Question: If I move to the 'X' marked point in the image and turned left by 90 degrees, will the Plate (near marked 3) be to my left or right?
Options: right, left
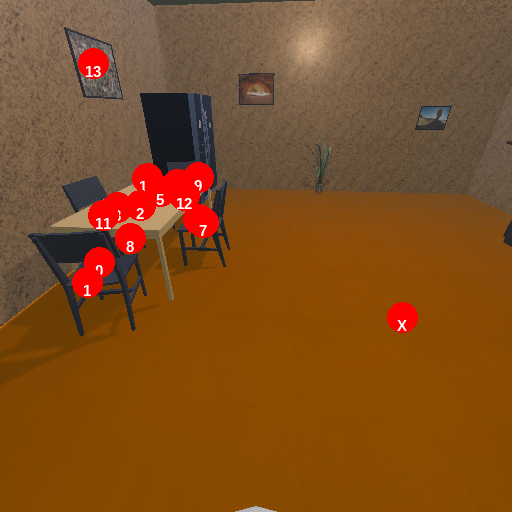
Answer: right